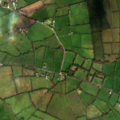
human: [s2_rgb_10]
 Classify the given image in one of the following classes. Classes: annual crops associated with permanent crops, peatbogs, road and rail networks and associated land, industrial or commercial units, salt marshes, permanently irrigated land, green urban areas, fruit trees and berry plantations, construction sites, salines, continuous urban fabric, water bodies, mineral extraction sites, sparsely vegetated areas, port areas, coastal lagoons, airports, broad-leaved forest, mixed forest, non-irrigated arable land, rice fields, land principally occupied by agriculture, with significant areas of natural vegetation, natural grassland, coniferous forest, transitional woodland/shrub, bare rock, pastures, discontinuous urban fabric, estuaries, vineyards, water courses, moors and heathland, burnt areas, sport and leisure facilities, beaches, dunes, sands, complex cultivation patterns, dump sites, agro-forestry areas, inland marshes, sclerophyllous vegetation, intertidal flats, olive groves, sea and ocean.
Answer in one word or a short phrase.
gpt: pastures